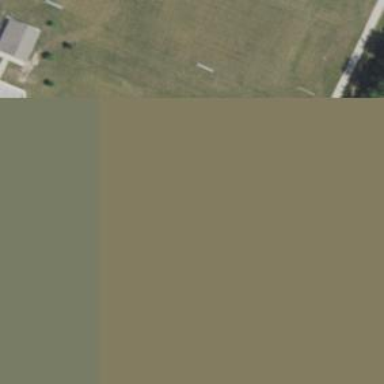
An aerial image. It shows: Soccer pitch for leisureland activities.